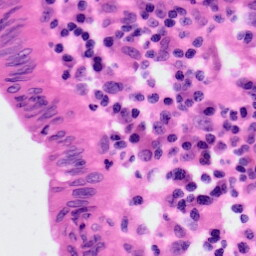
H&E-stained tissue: Colon